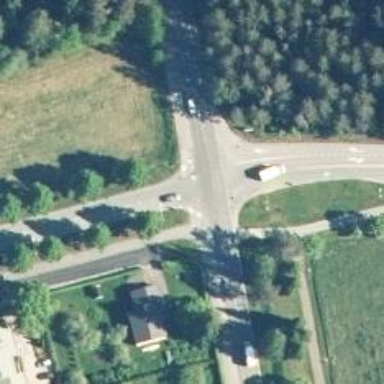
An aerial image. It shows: Marked crossing with zebra markings on the road.